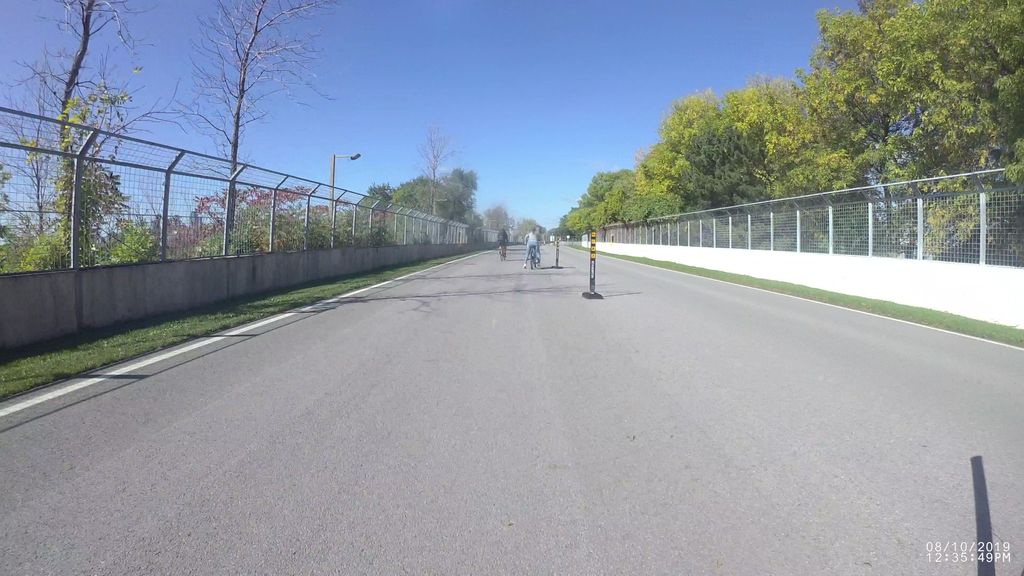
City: montreal